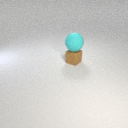
large cyan rubber sphere above small brown rubber cube